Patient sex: M
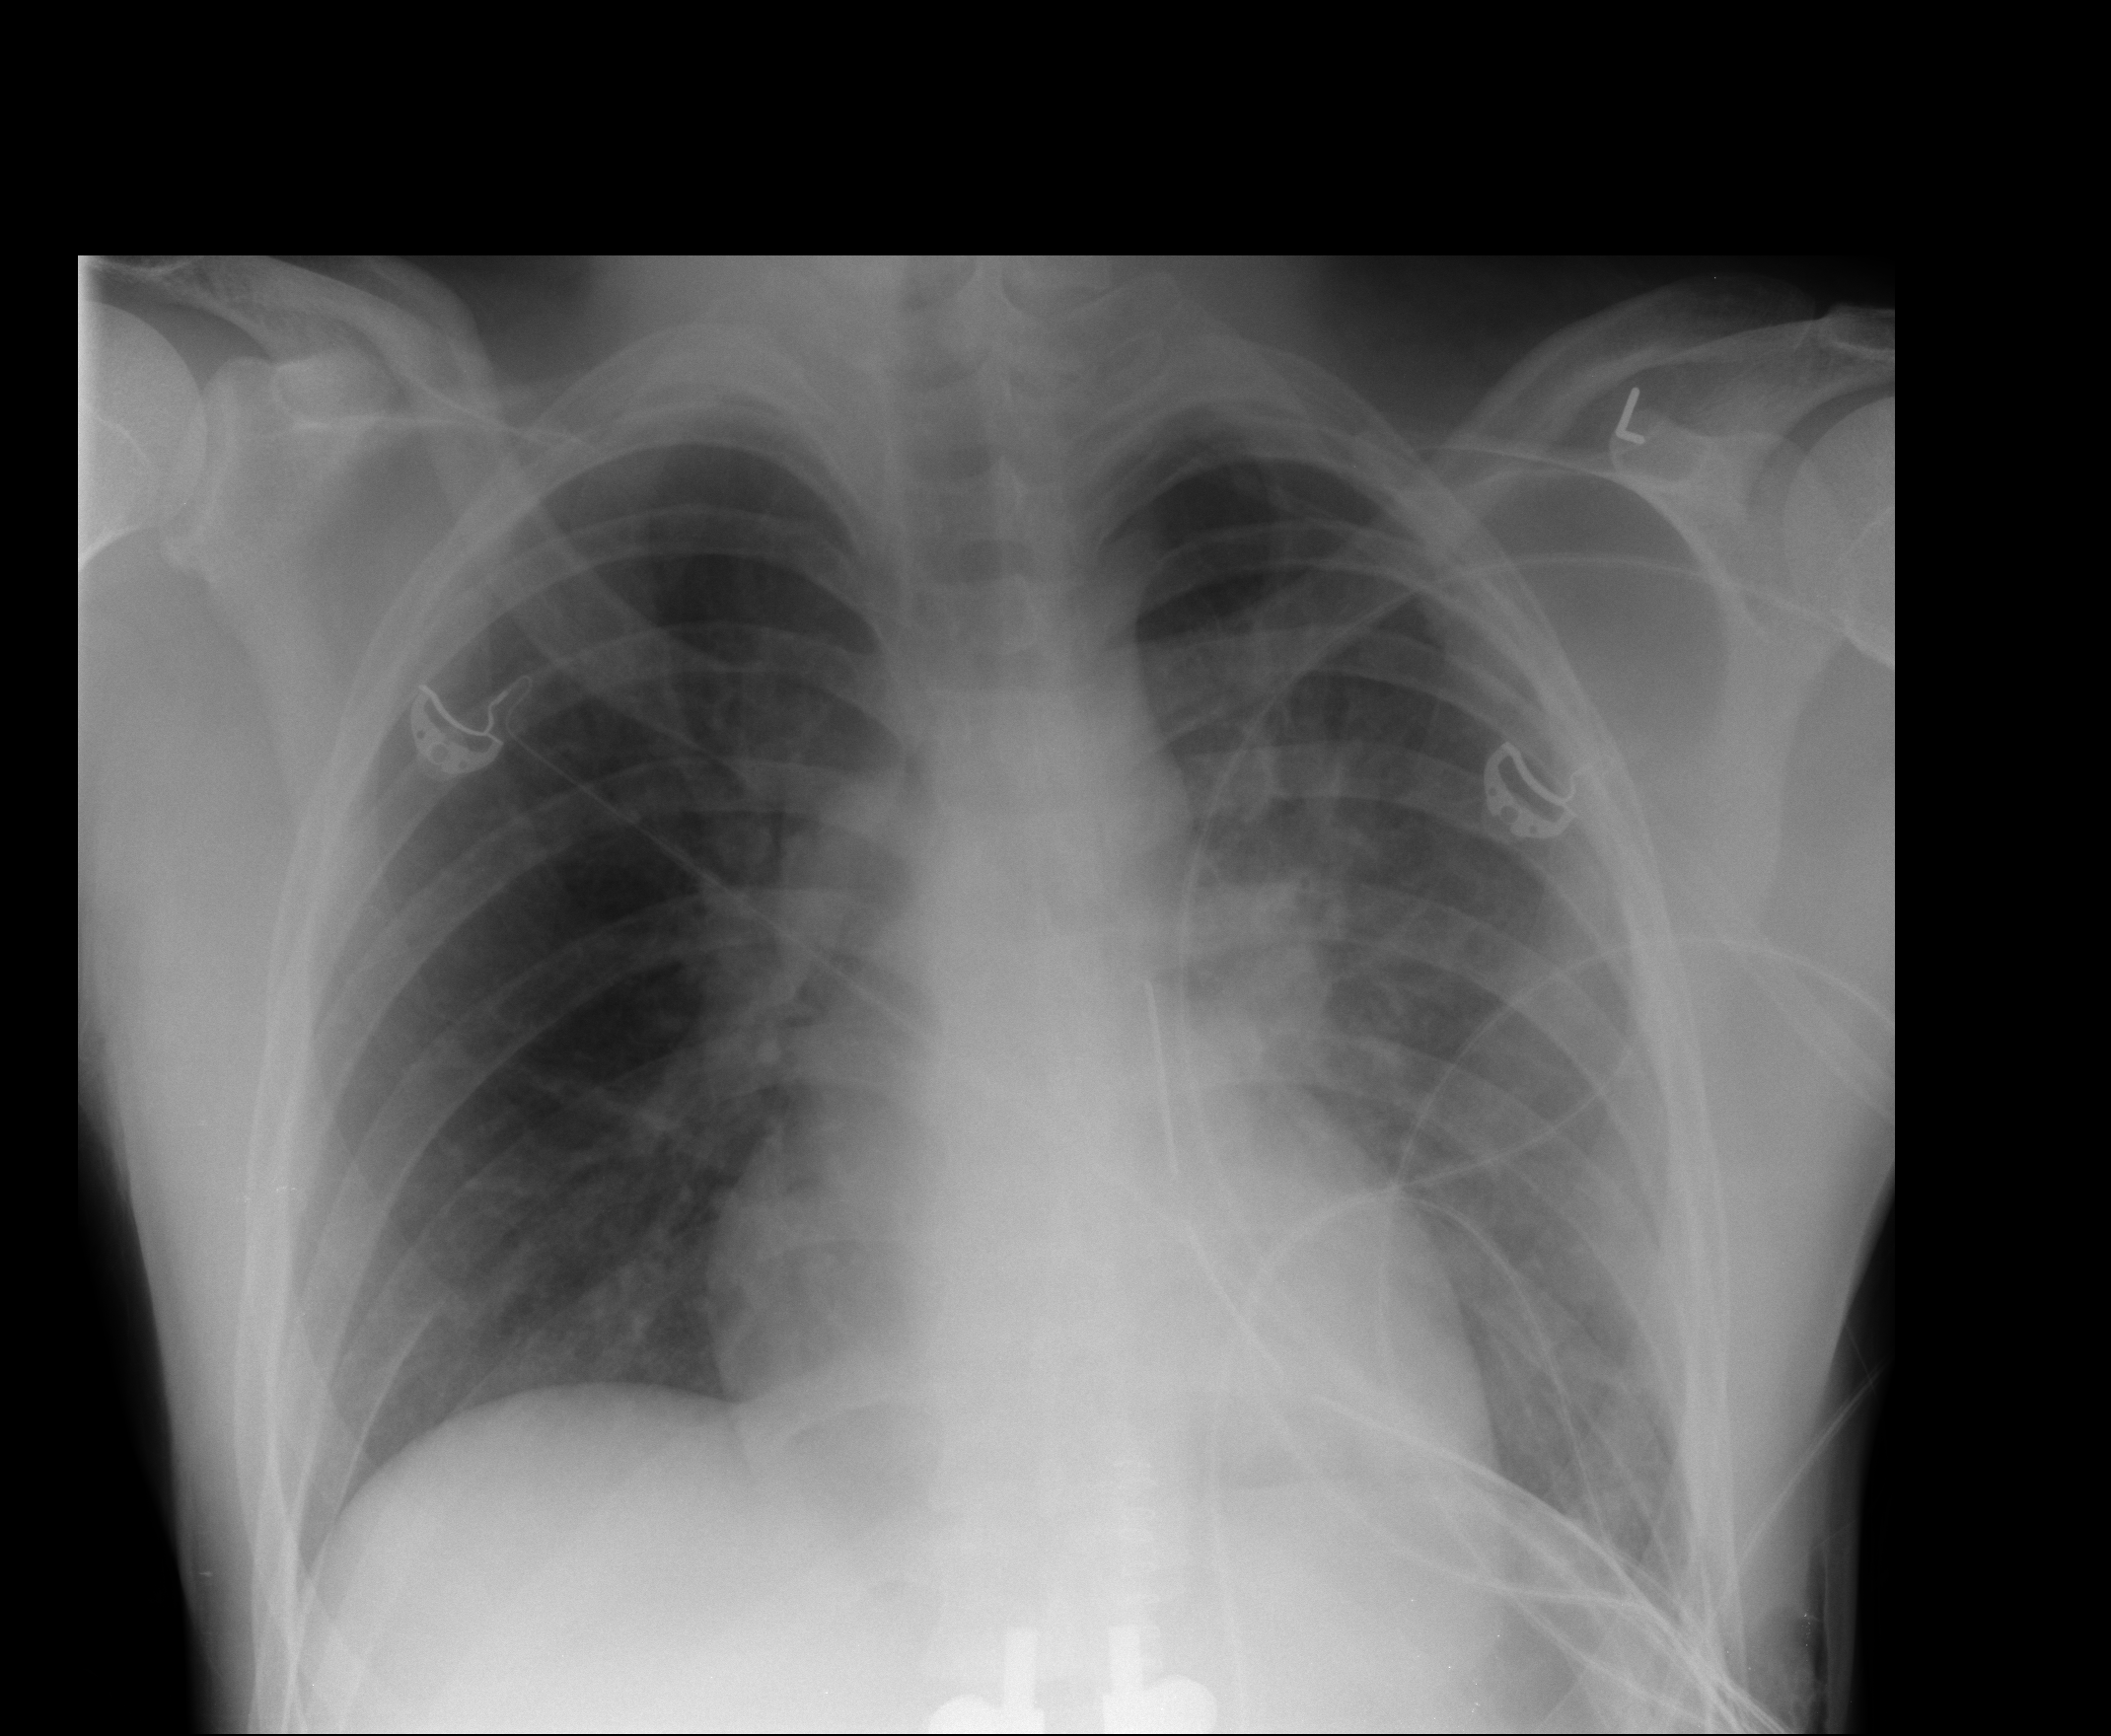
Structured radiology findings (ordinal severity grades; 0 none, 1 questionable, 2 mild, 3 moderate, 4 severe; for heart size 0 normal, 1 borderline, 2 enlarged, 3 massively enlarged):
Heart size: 2
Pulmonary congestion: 2
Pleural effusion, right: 0
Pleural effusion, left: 2
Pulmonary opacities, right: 0
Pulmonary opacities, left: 2
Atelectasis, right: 0
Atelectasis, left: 2